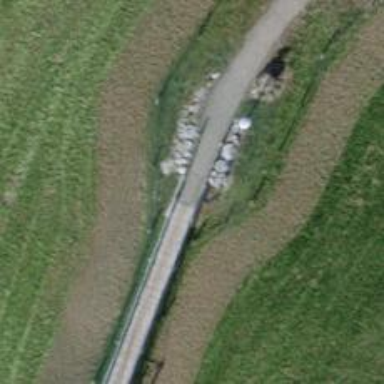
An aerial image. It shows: Footway bridge.